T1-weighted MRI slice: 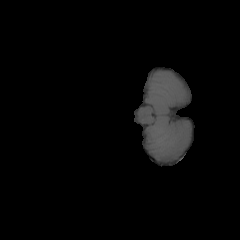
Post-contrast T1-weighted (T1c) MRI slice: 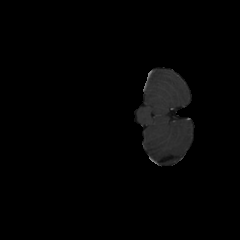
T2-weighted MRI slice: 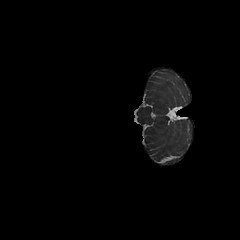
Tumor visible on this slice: no